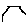
Label: hexagon